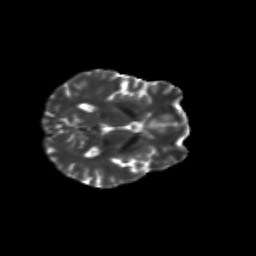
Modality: T2w
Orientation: axial
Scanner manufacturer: siemens
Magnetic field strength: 3 T
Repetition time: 9.2 s
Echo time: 0.084 s